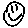
Label: smiley face